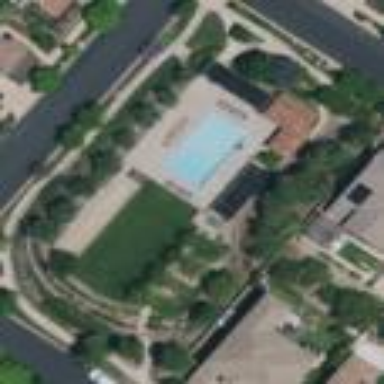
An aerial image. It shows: Outdoor park with outdoor swimming pool.